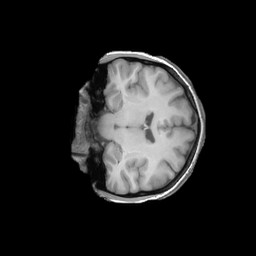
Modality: T1w
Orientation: coronal
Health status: ill
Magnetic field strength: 3 T